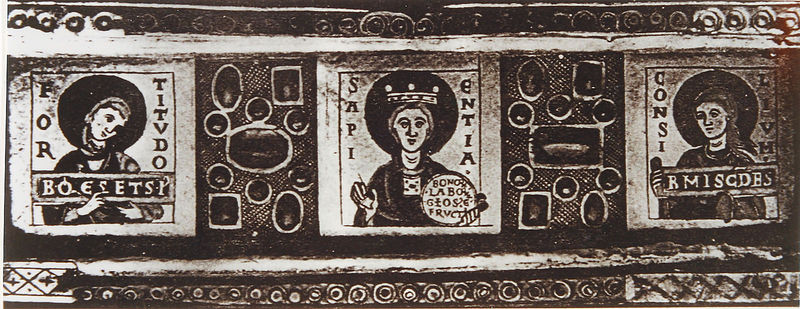
Titel: Alexanderreliquiar
Institution: Brüssel, Musées Royaux d’Art et d’Histoire
Schlagwörter: hand, frauen, ausschnitt, braun, schmuck, schwarz, weiss, ornament, stein, steine, porträt, gold, personen, edelsteine, krone, relief, schrift, kette, figuren, könig, wandteppich, metall, foto, gravur, heiligenschein, mittelalter, segen, heilige, heilig, stärke, reliquie, latein, rat, ratschlag, weisheit, tugenden, wissen, gewissen, for, schmuch, fassungen, fruane, sapi, entia, titudo